Question: I'm attempting to add a badge alert label like the one in the screenshot attached.

I've tried to search for titles, labels uitabbar items but I'm stuck.
Any suggestion is appreciated.
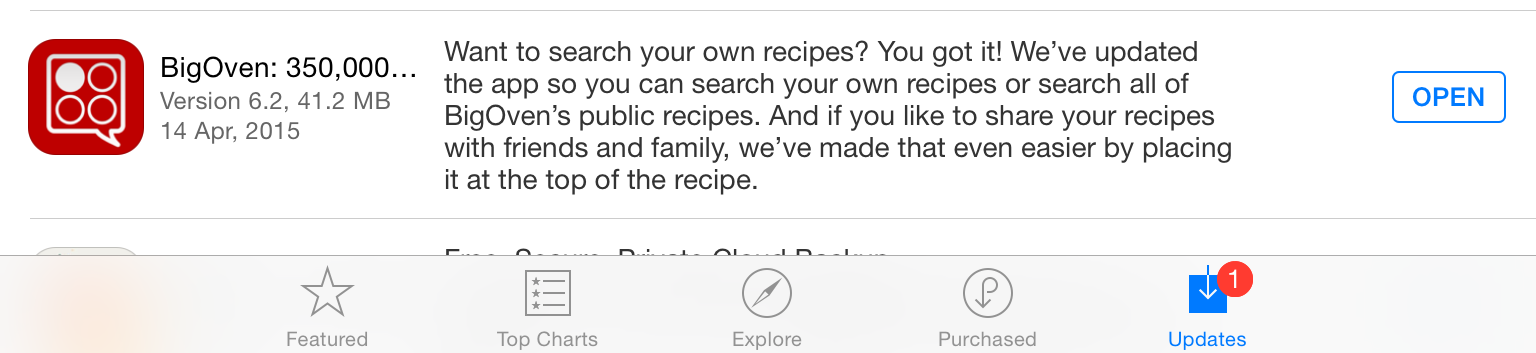
Answer: You just have to set the badgeValue for your desired UITabBarItem as follow:
'''
tabBarController?.tabBar.items?[4].badgeValue = "1" // this will add "1" badge to your fifth tab bar item
// or like this to apply it to your first tab
tabBarController?.tabBar.items?.first?.badgeValue = "1st"
// or to apply to your second tab
tabBarController?.tabBar.items?[1].badgeValue = "2nd"
// to apply it to your last tab
tabBarController?.tabBar.items?.last?.badgeValue = "Last"
'''
To remove a badge from the UITabBarItem just add nil value to it
'''
tabBarController?.tabBar.items?.first?.badgeValue = nil
'''